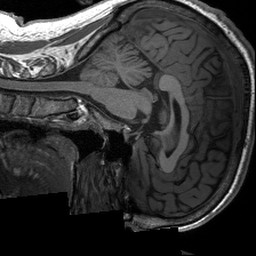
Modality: T1w
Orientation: sagittal
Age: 39
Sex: male
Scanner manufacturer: siemens
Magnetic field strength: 3 T
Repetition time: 2.3 s
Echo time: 0.00233 s